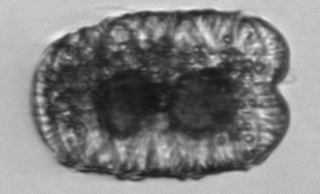
Label: Polykrikos